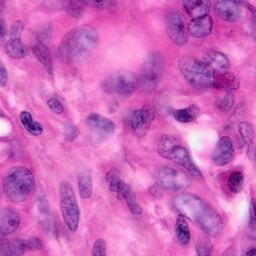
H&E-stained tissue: Pancreatic